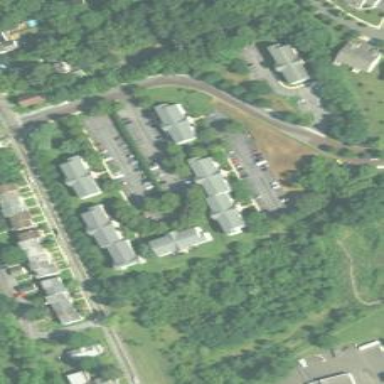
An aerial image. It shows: Residential area consisting of condominiums.